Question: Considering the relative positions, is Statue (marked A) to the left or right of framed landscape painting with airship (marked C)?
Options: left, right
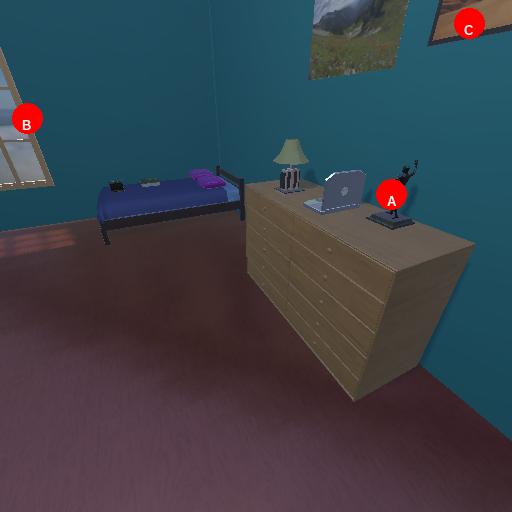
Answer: left